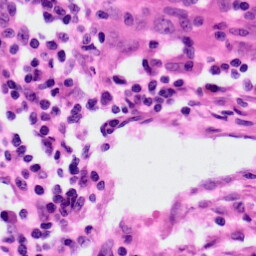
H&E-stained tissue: Lung